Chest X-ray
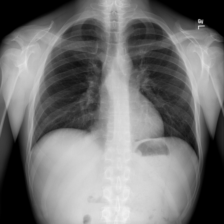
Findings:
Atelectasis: negative
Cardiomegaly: negative
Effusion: negative
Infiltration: negative
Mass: positive
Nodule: negative
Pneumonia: negative
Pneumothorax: negative
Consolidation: negative
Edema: negative
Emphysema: negative
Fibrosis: negative
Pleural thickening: negative
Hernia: negative